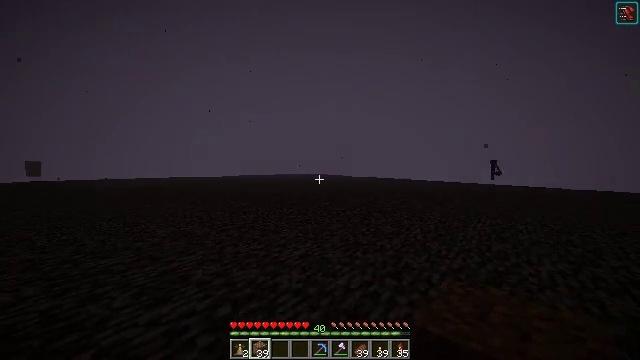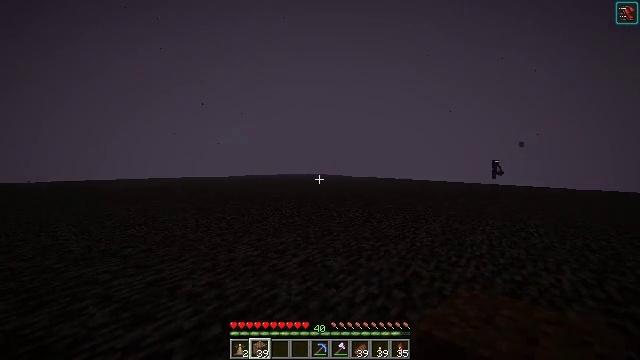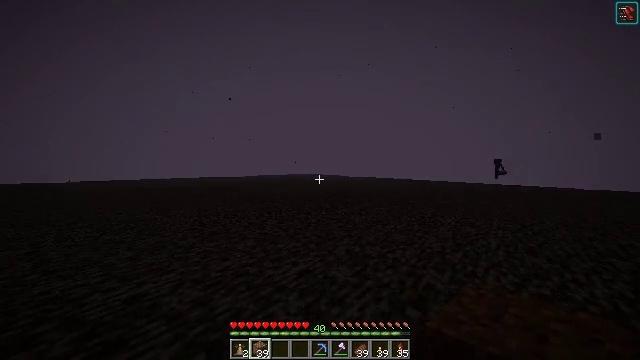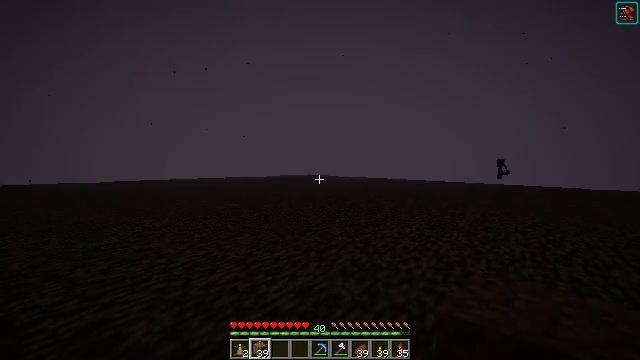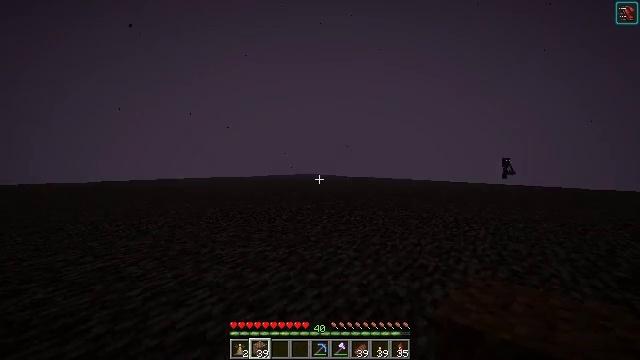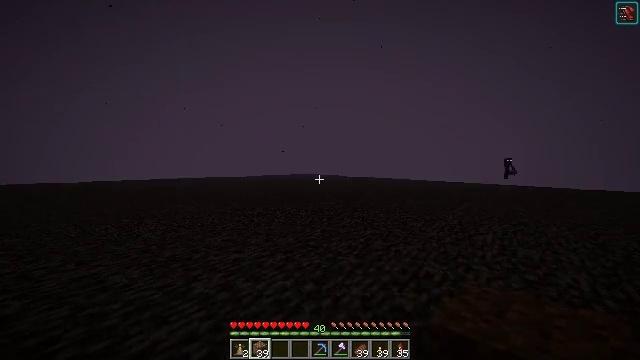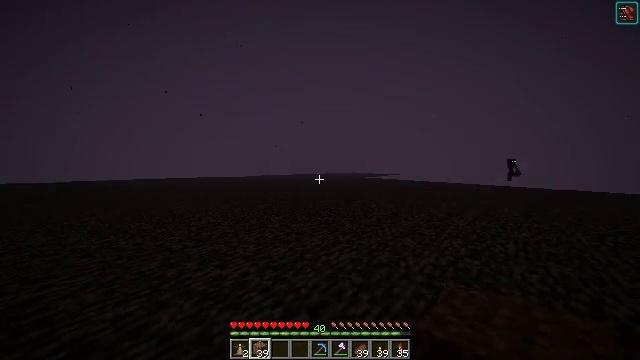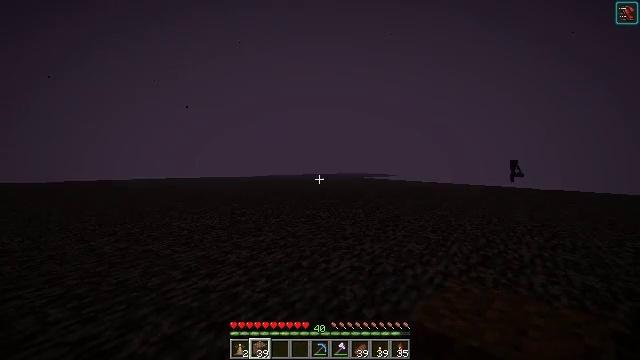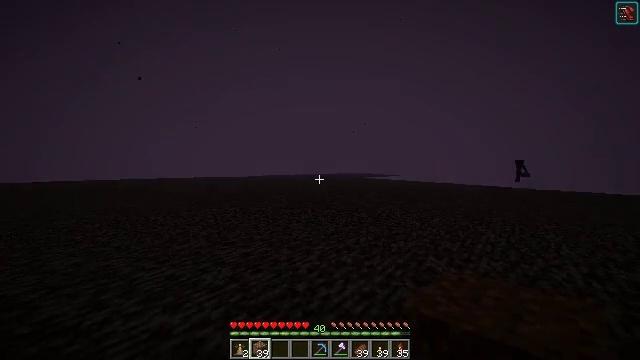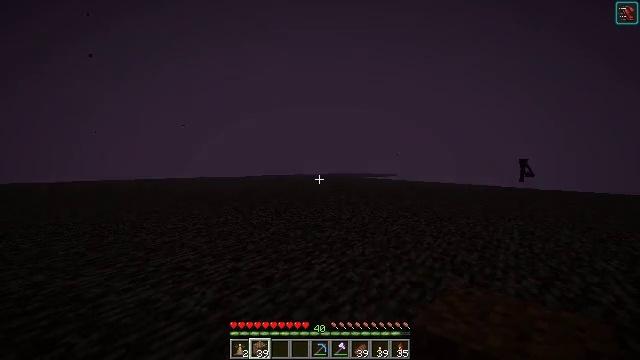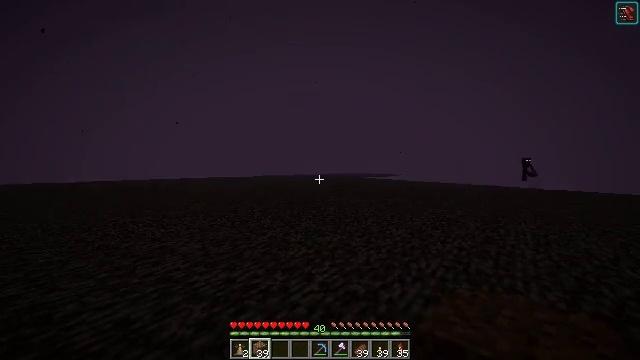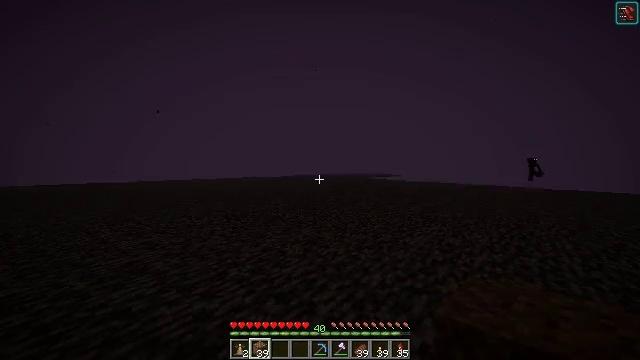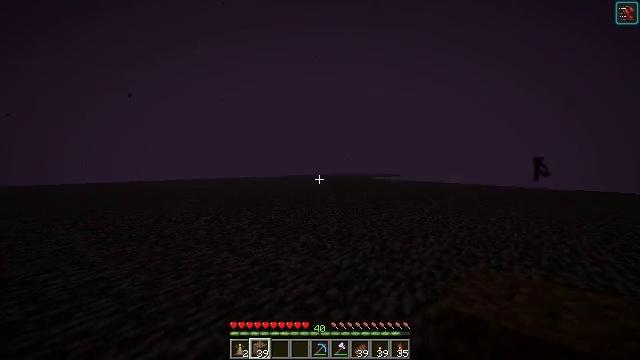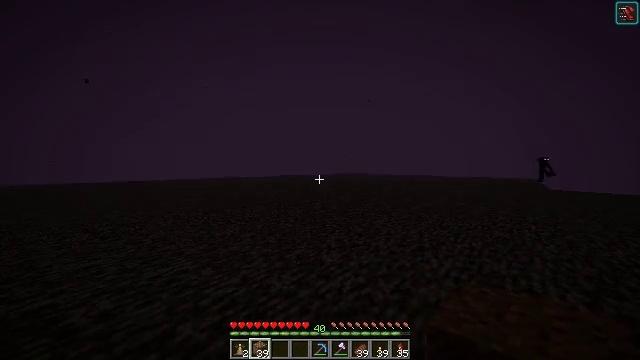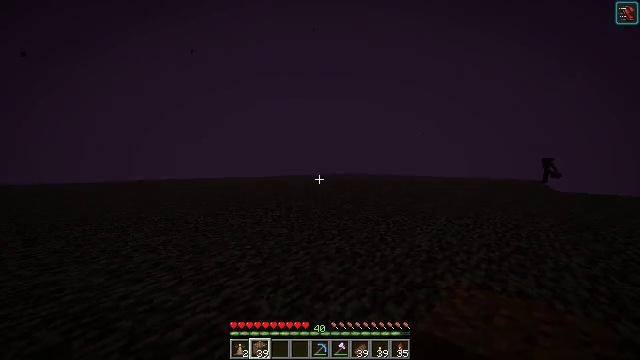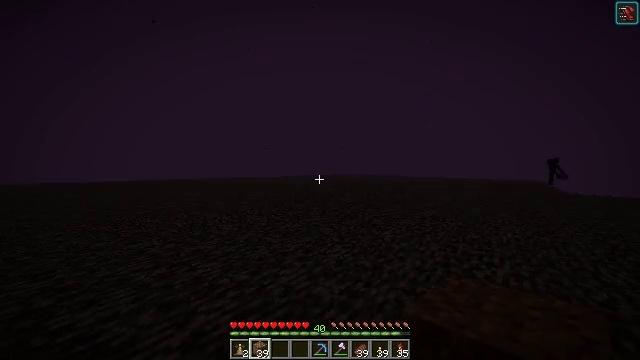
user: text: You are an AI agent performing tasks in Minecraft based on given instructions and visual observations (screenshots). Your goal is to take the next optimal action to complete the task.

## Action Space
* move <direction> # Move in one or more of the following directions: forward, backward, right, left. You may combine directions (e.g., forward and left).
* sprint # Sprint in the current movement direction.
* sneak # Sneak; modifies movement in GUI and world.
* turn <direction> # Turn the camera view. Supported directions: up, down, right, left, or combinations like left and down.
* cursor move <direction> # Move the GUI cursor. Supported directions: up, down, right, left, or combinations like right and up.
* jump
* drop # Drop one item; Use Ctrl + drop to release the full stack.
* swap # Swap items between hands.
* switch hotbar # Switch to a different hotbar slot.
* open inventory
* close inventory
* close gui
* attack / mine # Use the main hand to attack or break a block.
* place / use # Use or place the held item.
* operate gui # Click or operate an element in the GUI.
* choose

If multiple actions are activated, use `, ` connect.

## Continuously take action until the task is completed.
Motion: motion action
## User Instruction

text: Remove a potato from the inventory.
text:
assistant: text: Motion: move forward
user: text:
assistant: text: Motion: move forward
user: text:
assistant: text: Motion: move forward
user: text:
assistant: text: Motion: move forward
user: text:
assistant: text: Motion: move forward
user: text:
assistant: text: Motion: move forward
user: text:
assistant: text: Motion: move forward
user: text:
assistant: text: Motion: move forward
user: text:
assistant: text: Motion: move forward
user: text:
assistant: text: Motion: move forward
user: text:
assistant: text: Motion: move forward
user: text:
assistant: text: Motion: move forward
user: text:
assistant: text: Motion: move forward
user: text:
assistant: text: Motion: move forward
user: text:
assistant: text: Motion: move forward
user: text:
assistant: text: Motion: move forward
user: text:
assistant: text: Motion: move forward
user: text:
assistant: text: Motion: move forward
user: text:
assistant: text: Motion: move forward
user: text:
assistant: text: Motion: move forward
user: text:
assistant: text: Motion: move forward
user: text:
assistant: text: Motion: move forward
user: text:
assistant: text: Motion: move forward
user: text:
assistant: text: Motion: move forward
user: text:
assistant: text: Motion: move forward
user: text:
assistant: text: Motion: move forward
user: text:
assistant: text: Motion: move forward
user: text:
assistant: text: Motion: move forward
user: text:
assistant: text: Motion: move forward
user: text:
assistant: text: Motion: move forward